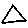
Label: triangle